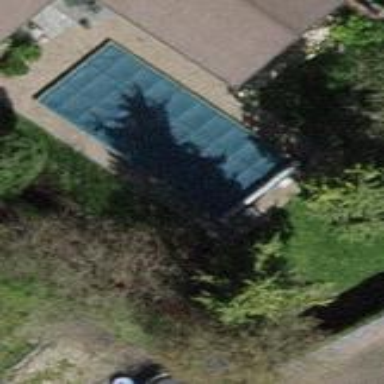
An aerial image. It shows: Swimming pool located in leisure land.